Question: Count the number of objects in the diagram.
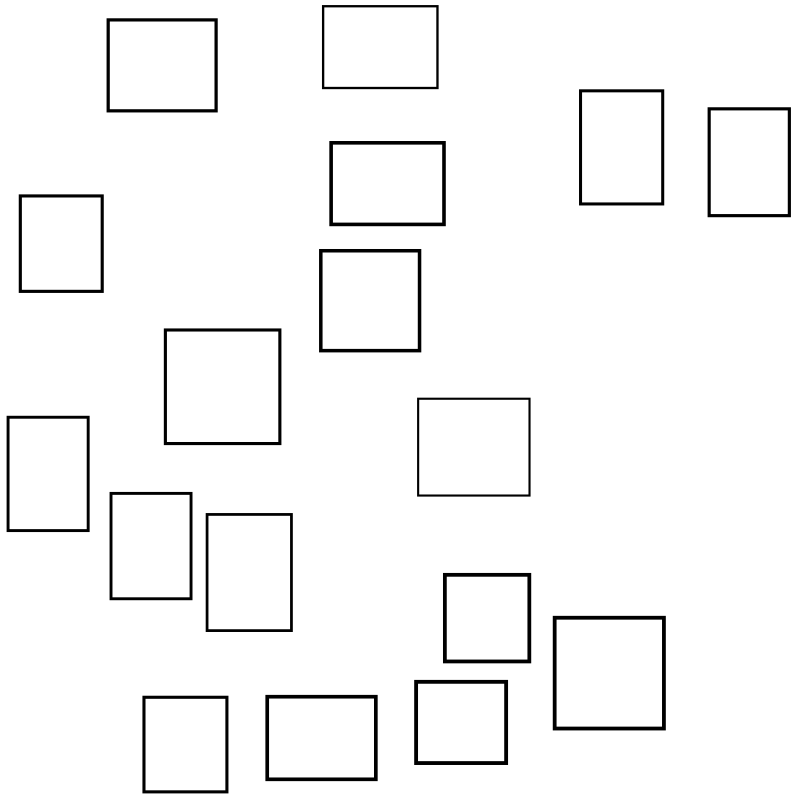
Answer: 17